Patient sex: M
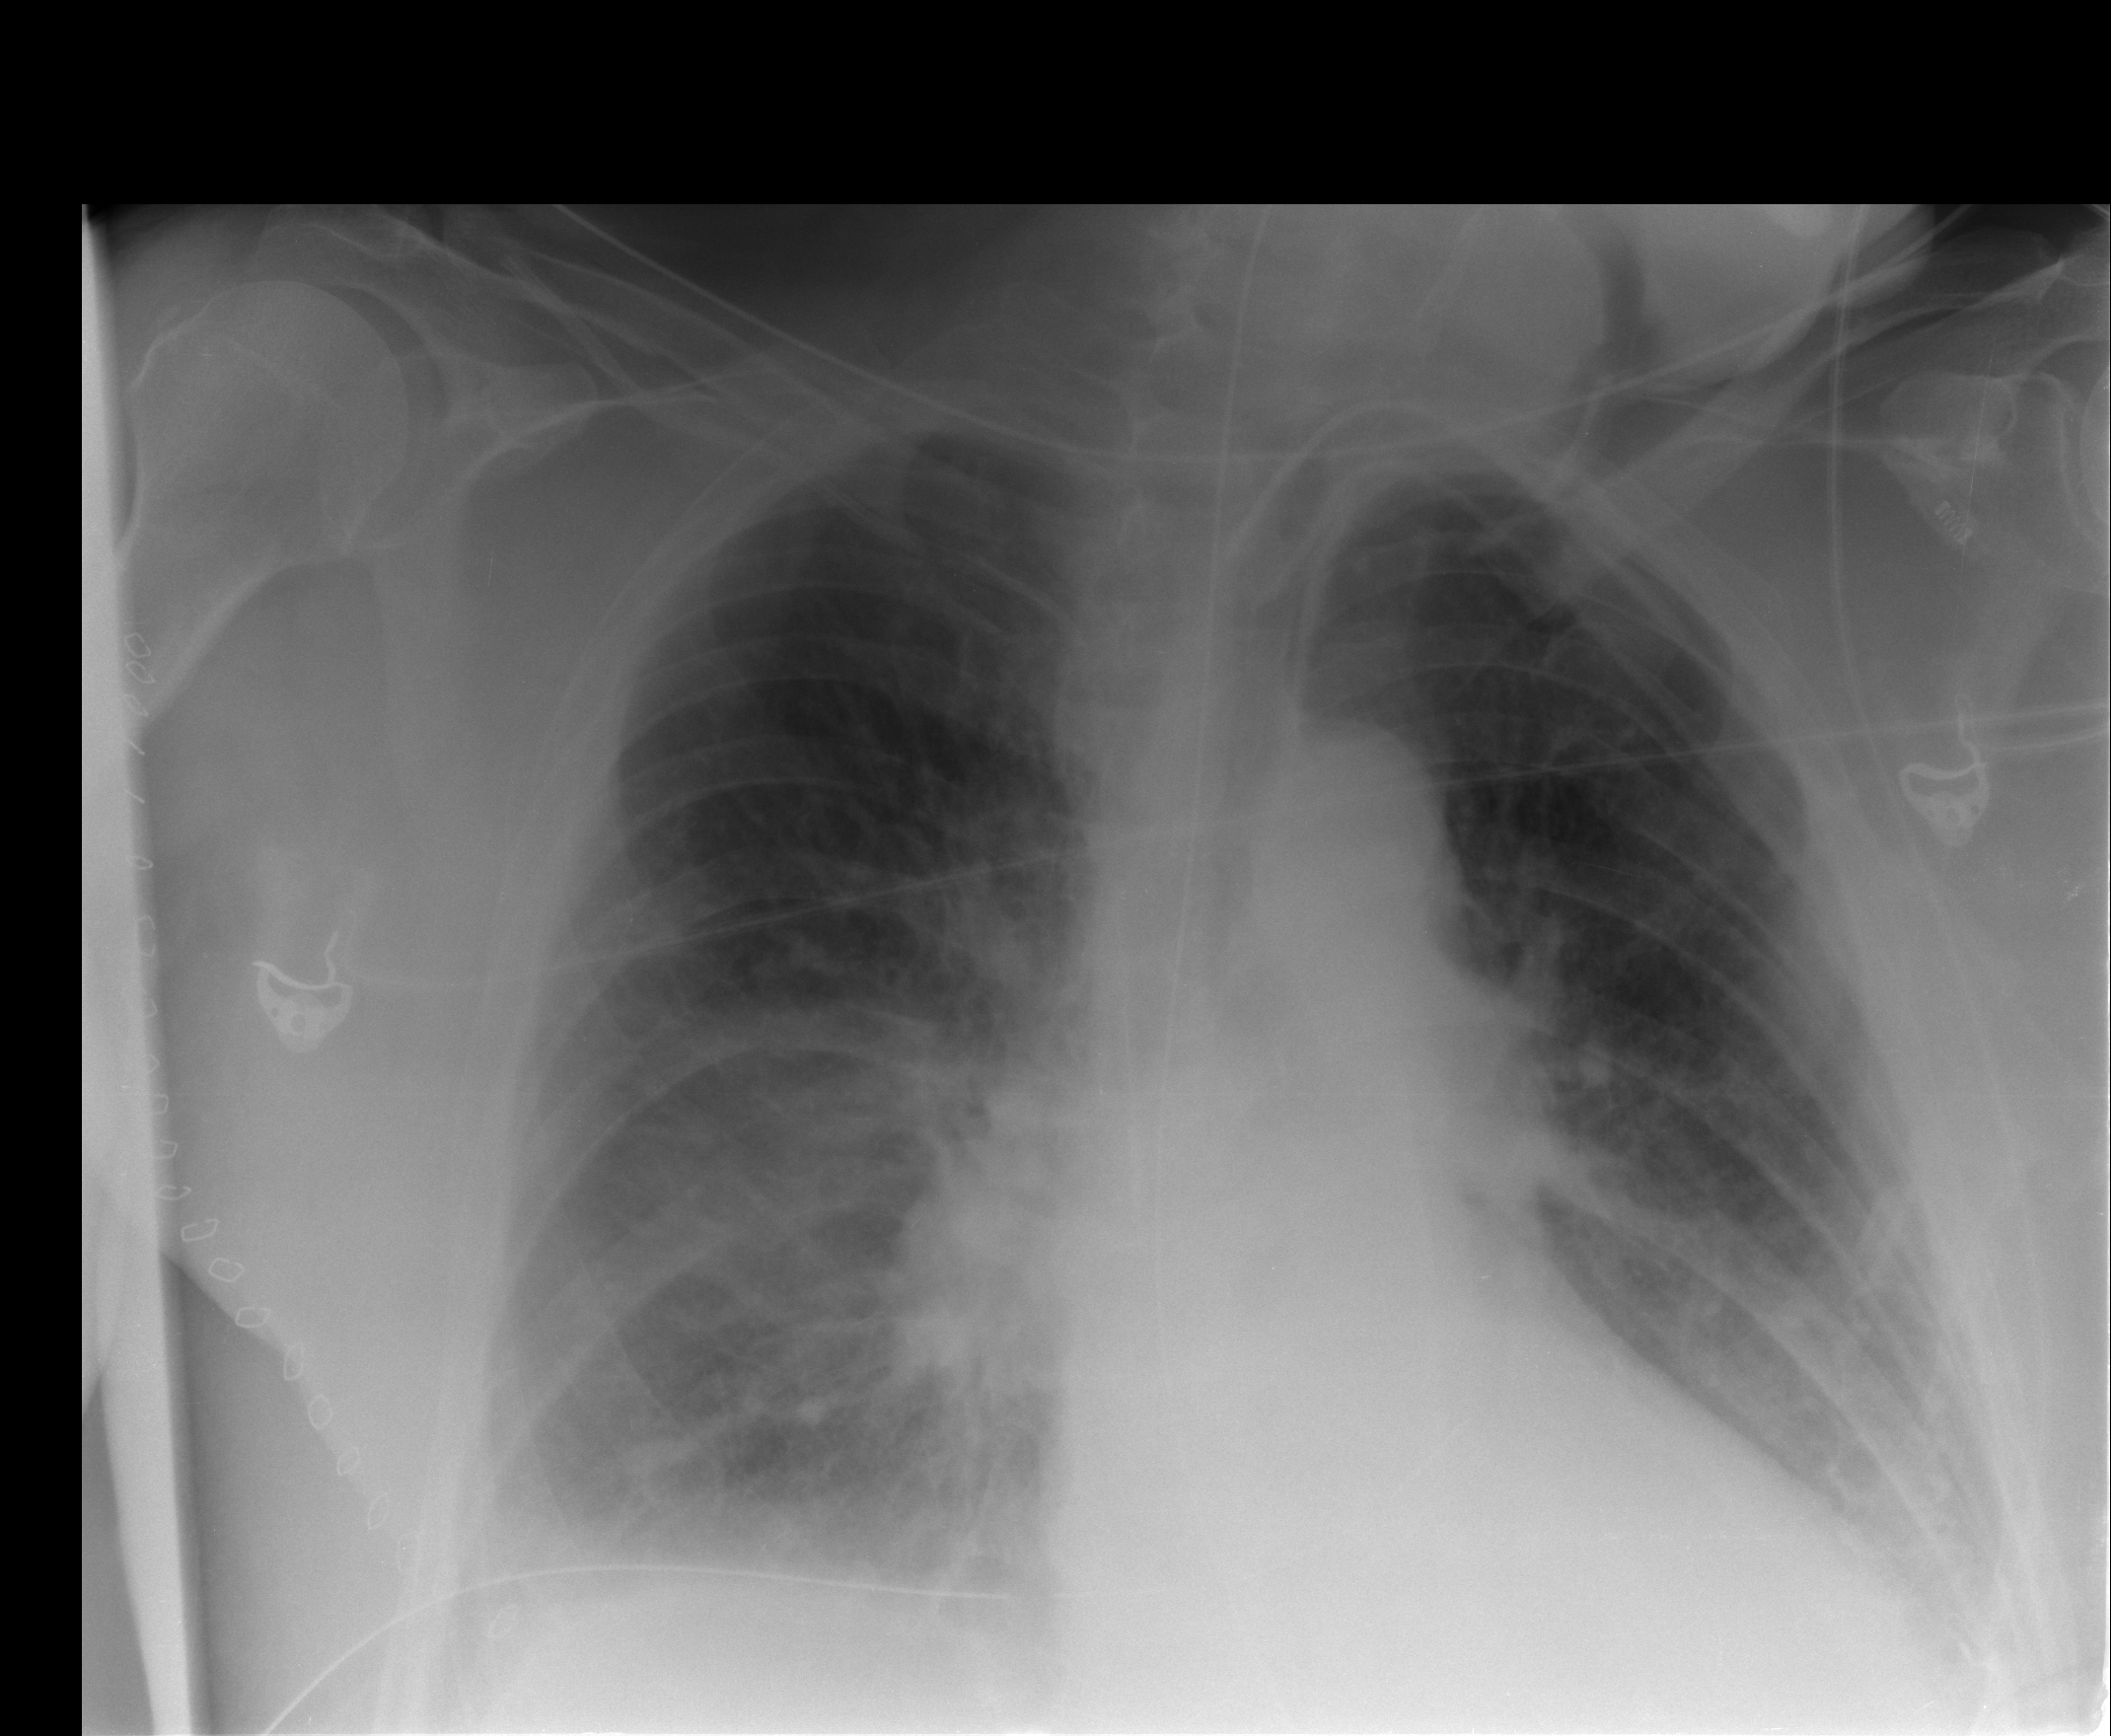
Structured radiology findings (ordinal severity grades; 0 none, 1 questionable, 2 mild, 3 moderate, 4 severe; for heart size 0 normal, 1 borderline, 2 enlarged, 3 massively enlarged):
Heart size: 1
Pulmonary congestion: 2
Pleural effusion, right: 1
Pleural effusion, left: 1
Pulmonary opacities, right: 2
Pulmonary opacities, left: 1
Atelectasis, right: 2
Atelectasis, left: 2